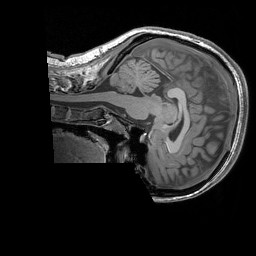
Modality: T1w
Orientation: sagittal
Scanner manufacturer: siemens
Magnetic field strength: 3 T
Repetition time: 1.83 s
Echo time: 0.00303 s